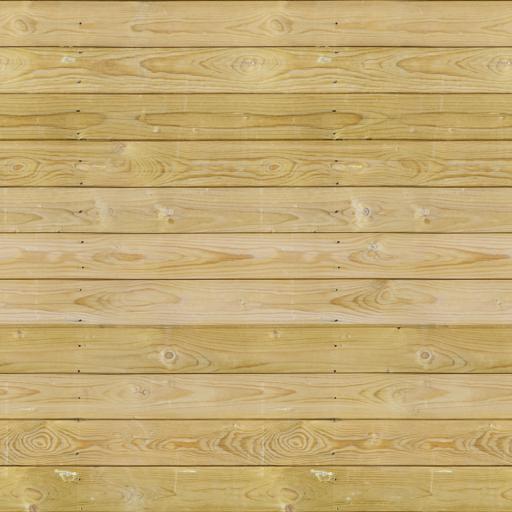
Tags: brown floor planks raw rough wall wood wooden yellow